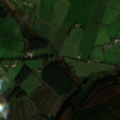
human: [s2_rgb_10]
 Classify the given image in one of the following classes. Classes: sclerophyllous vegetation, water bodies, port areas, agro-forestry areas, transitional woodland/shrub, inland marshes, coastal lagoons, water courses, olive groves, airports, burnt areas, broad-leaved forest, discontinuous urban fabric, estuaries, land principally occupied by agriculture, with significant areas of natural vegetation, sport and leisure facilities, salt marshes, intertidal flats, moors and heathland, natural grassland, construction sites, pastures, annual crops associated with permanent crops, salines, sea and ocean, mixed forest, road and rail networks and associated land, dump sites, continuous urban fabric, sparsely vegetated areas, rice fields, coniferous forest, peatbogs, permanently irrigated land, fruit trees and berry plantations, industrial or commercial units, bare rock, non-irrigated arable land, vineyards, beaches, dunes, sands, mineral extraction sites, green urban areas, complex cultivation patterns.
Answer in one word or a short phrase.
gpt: pastures, coniferous forest, transitional woodland/shrub